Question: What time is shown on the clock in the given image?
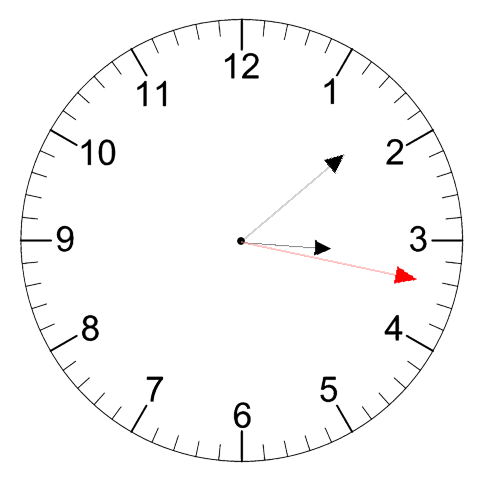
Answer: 03:08:17